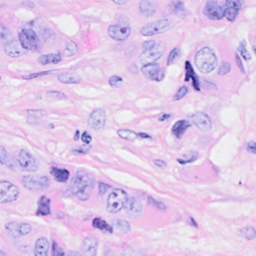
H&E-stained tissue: Breast